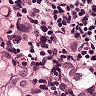
Metastatic tissue present: yes